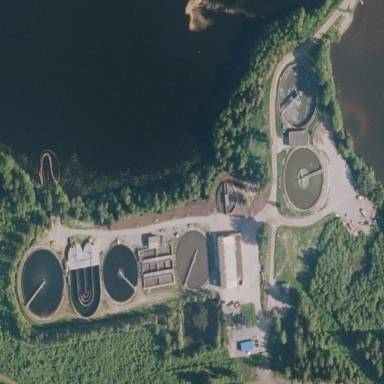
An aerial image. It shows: View of wastewater plant.